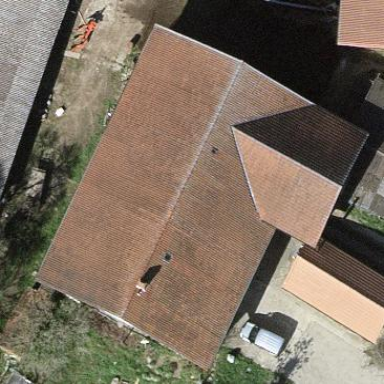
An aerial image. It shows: Simple house.